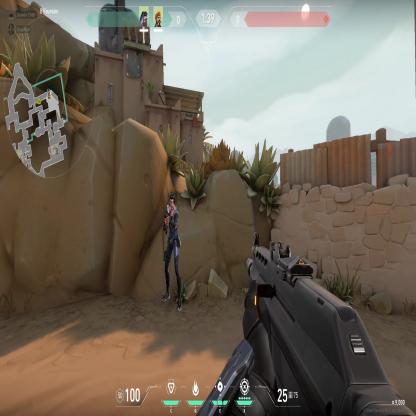
Label: teammate